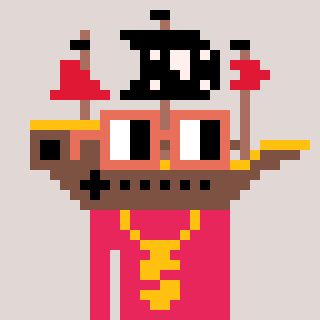
a pixel art character with square orange glasses, a pirateship-shaped head and a redpinkish-colored body on a warm background